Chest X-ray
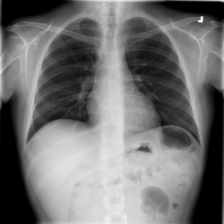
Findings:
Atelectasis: negative
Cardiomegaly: negative
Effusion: negative
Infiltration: negative
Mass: negative
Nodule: negative
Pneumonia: negative
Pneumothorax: negative
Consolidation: negative
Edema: negative
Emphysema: negative
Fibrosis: negative
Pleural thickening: negative
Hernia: negative